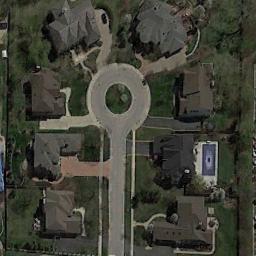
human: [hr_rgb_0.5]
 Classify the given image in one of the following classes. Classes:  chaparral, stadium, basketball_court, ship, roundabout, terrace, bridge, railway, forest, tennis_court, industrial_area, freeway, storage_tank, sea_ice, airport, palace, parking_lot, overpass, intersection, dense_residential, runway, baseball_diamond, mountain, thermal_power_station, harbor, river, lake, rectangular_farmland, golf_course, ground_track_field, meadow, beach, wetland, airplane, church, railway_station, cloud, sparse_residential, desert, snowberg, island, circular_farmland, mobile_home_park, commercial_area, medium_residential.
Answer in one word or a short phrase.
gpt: medium_residential